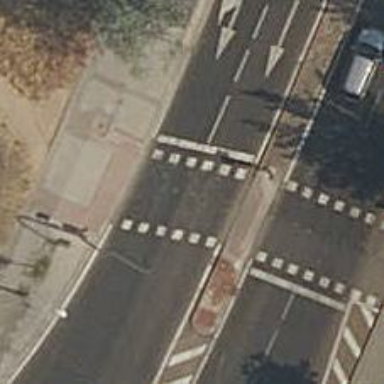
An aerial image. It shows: Road with traffic signals at the crossing.